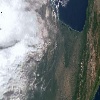
Label: cloud